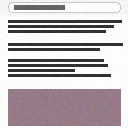
Screen state: on